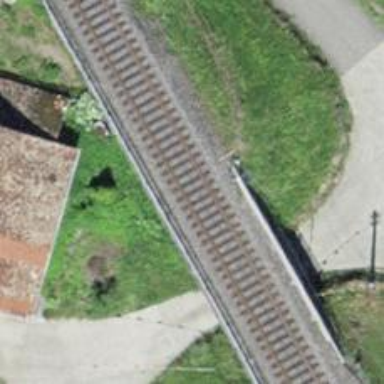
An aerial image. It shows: Bridge over electrified railway with contact lines.